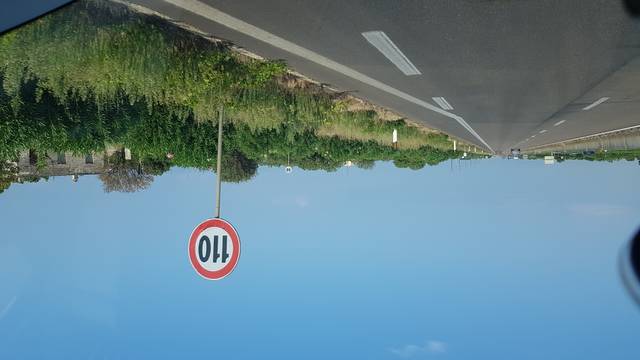
Region: Italy
Coordinates: 40.73, 17.736